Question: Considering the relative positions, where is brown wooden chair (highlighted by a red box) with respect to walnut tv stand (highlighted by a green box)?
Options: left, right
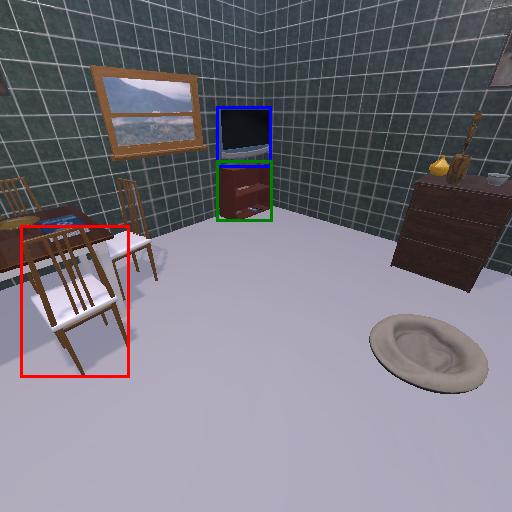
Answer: left